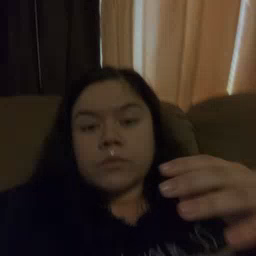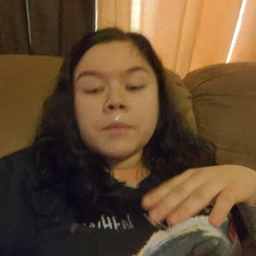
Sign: pig